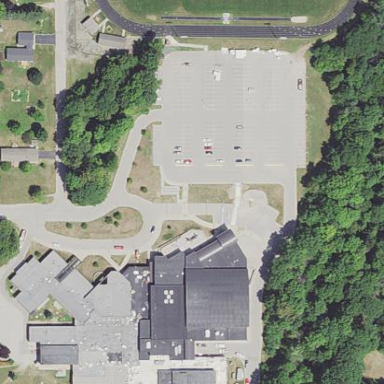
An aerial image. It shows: School building.